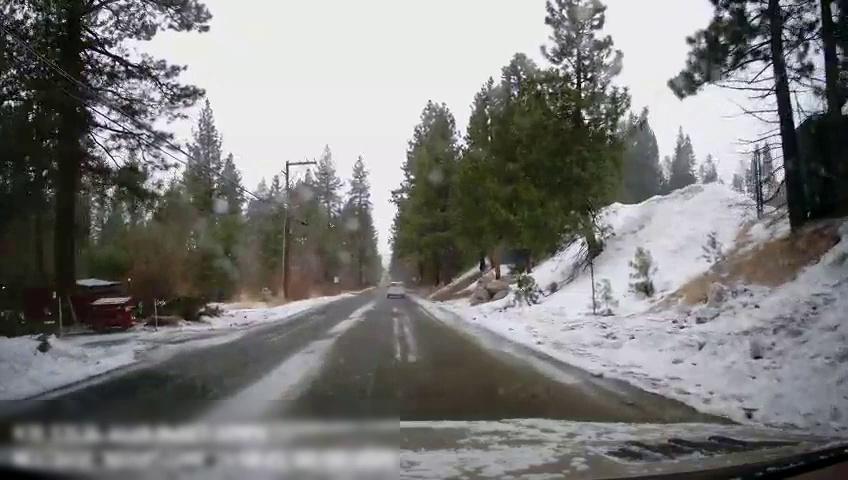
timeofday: Day
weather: Snowy
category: Vehicles | SUV
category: Drivable Space